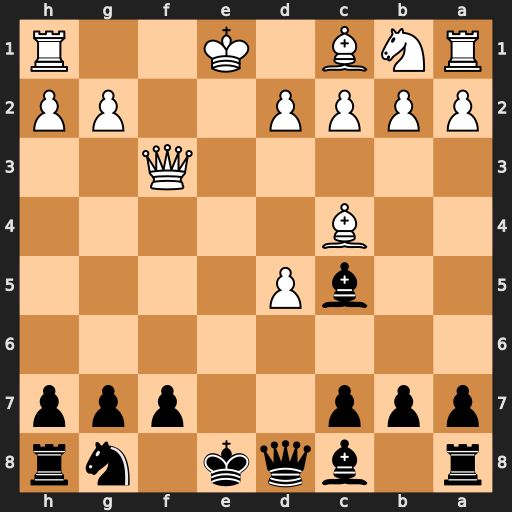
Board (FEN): r1bqk1nr/ppp2ppp/8/2bP4/2B5/5Q2/PPPP2PP/RNB1K2R
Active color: b
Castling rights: KQkq
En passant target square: -
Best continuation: Qh4+